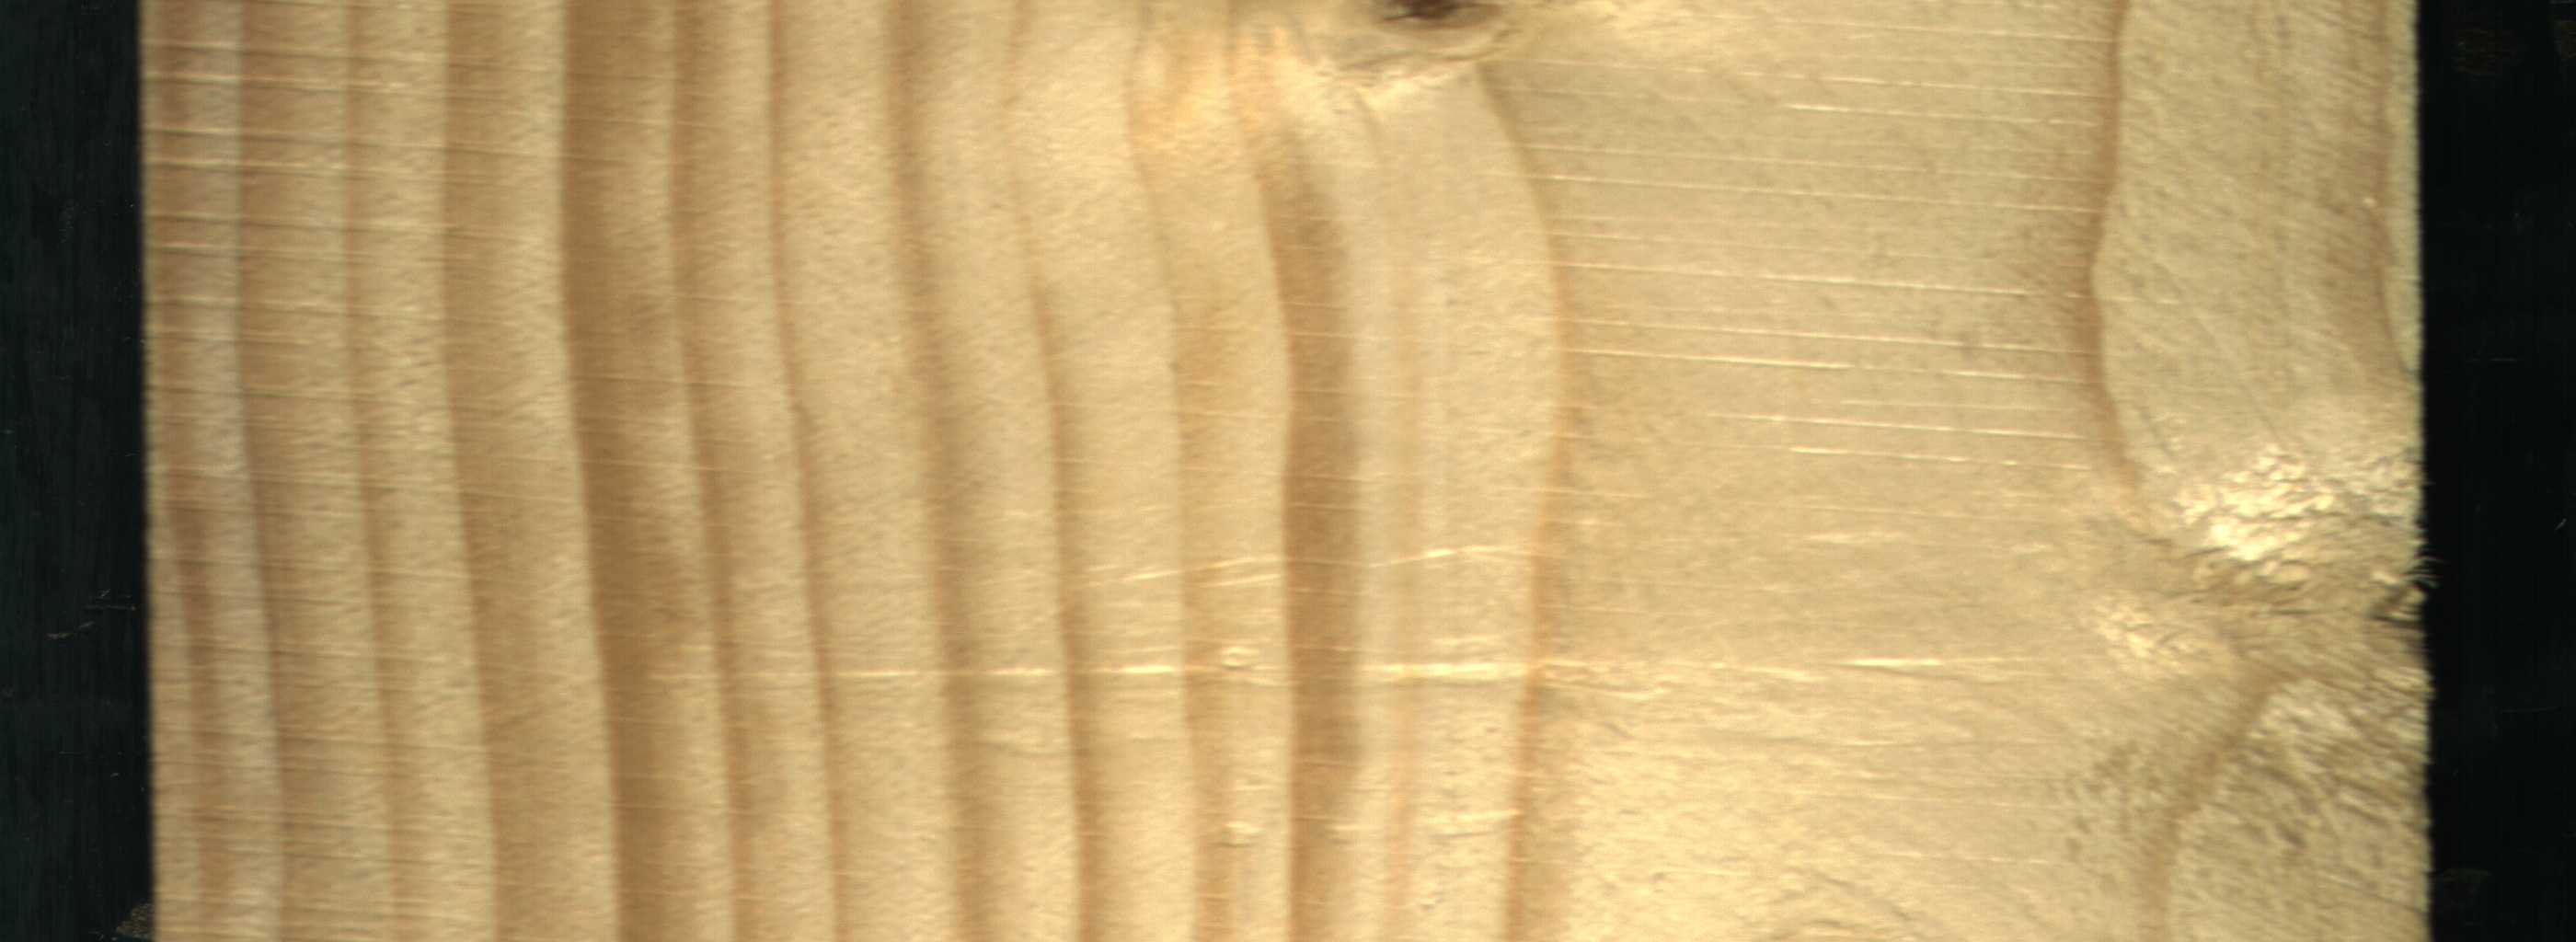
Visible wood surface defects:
Quartzity
Quartzity
knot_with_crack